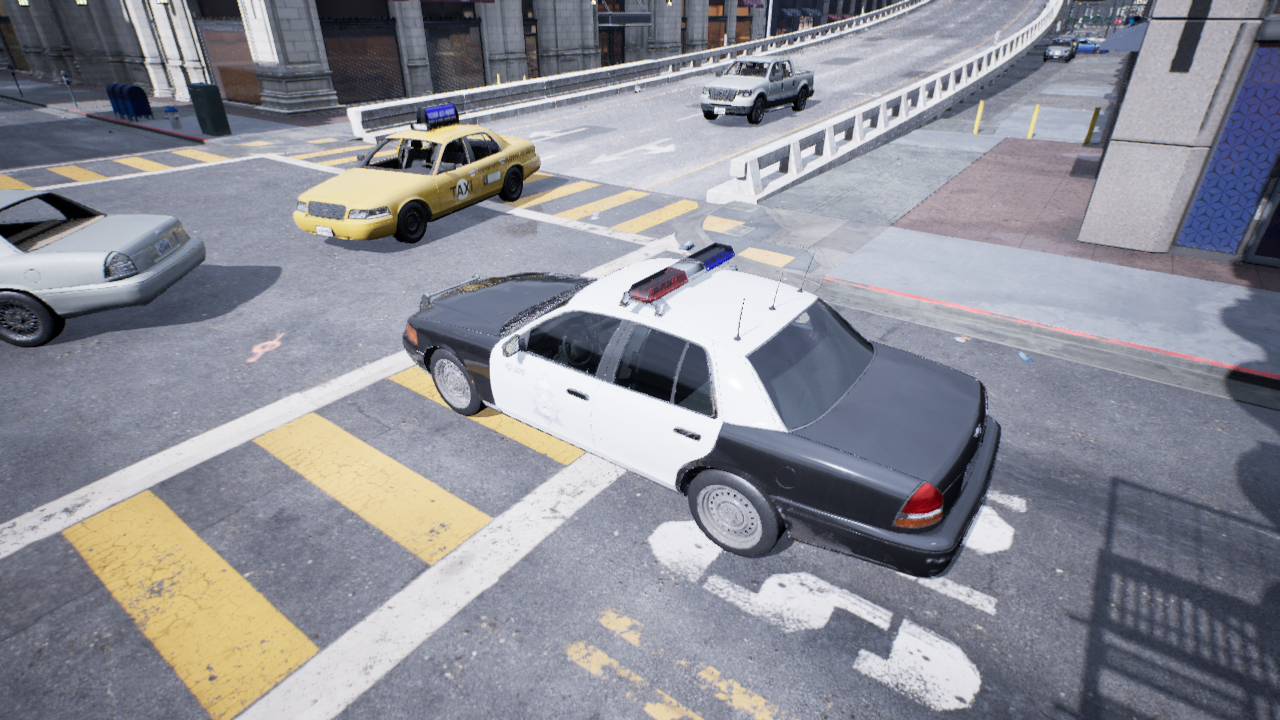
Venue: residential
Lighting: overcast
Vehicle rig: sedan